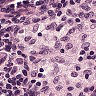
Metastatic tissue present: no